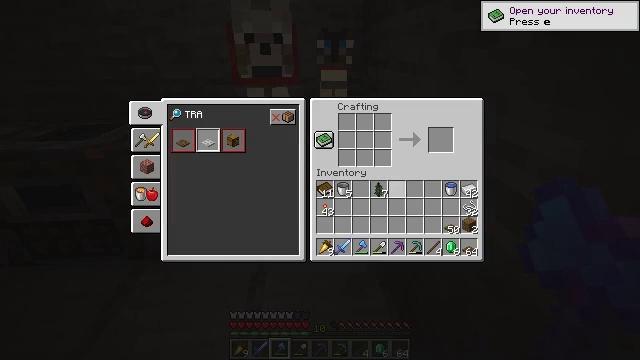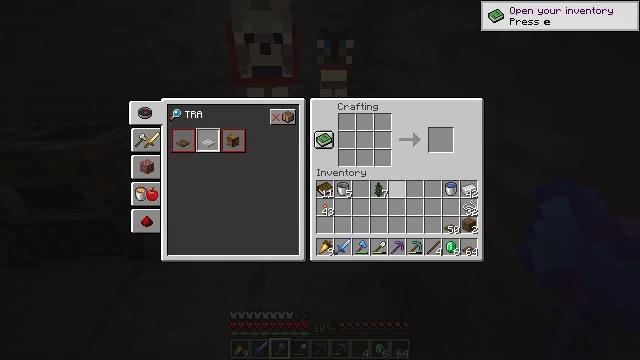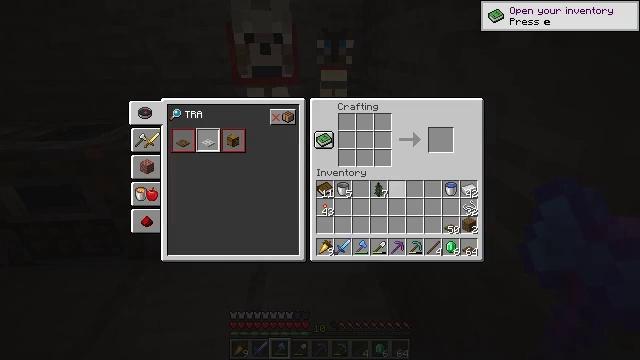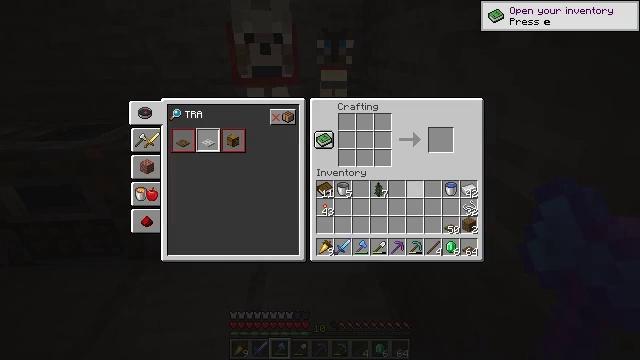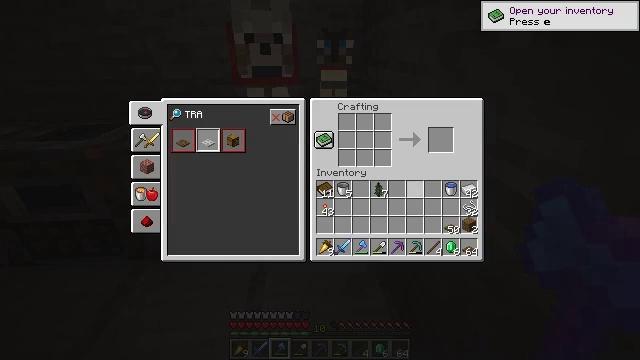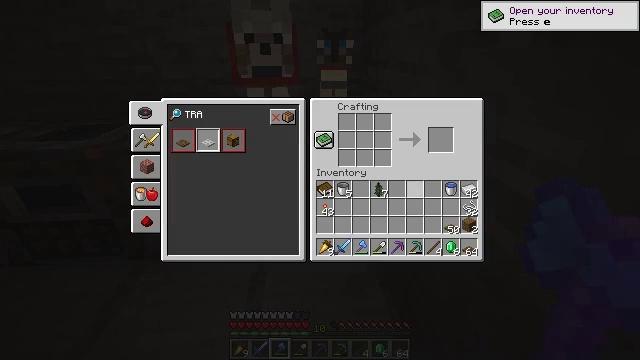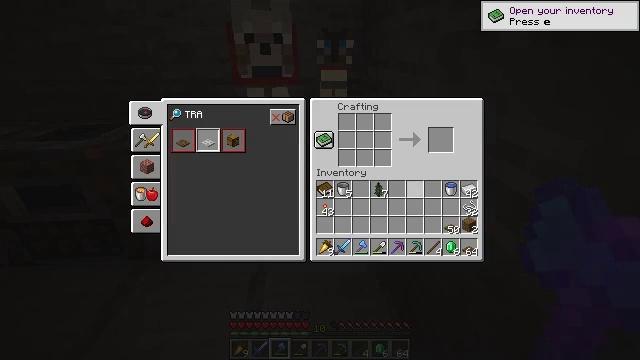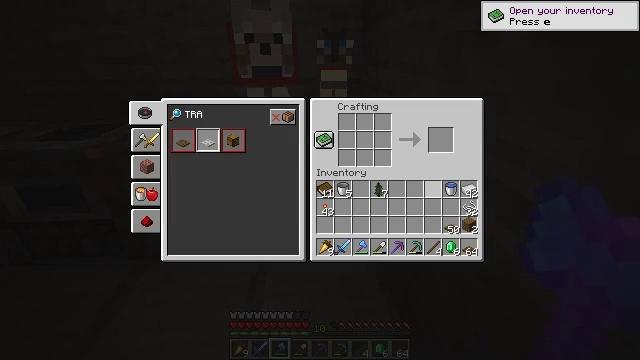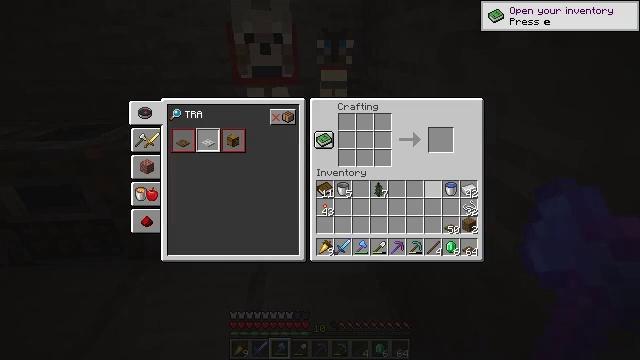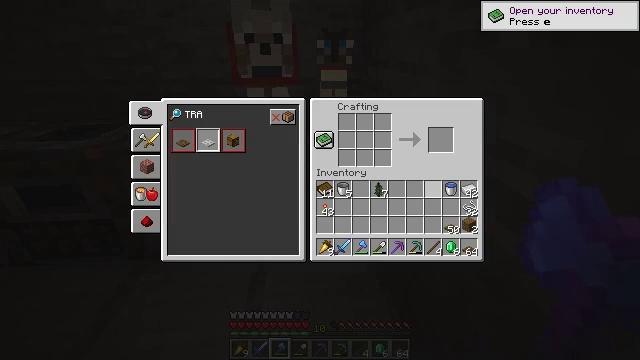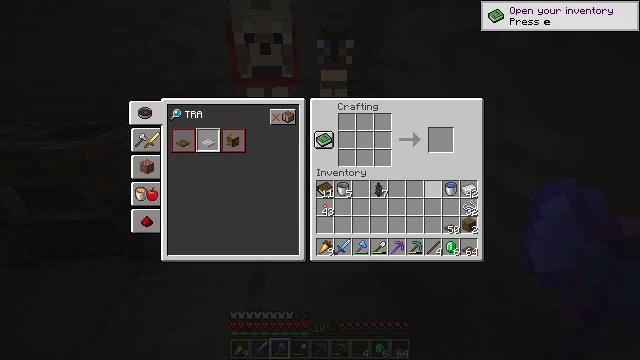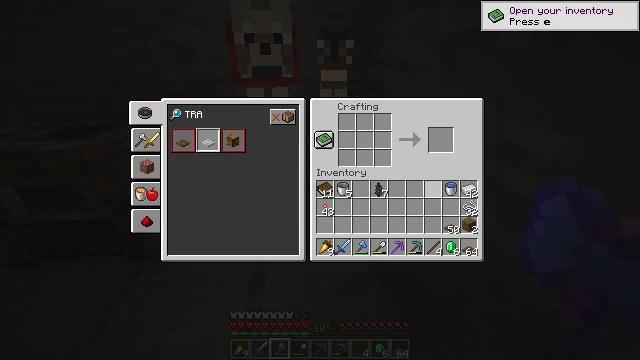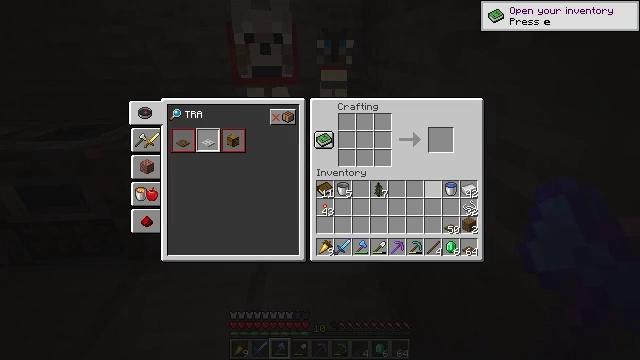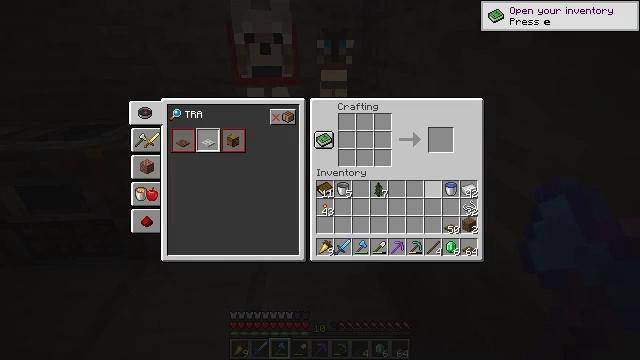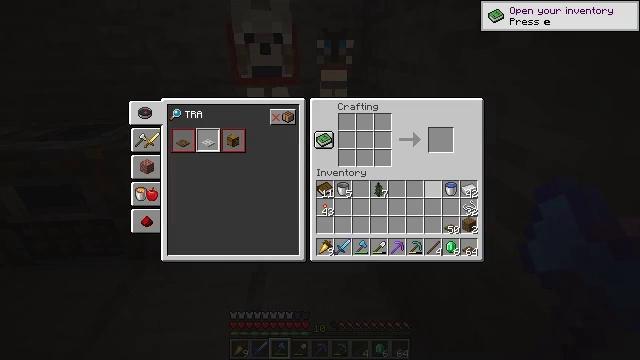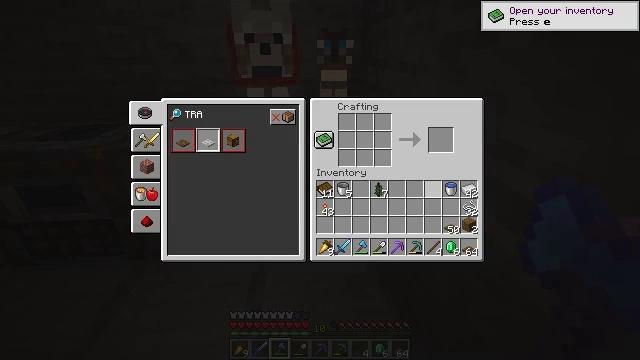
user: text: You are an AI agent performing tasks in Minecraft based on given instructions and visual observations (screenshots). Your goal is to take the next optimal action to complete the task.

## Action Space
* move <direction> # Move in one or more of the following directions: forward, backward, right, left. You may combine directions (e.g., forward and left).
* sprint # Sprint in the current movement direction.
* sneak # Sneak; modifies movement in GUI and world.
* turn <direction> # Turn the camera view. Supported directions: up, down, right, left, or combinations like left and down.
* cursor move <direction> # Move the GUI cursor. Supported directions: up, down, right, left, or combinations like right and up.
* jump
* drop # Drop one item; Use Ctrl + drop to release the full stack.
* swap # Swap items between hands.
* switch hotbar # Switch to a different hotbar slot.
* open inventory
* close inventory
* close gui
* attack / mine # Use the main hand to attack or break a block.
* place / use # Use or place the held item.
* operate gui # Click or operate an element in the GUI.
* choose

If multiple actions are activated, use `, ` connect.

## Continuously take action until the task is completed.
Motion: motion action
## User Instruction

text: Get a fishing rod by crafting with sticks and string.
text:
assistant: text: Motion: no_op
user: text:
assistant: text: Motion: no_op
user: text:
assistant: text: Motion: no_op
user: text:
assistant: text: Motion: no_op
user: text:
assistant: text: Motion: no_op
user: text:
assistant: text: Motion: turn right
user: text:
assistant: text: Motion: no_op
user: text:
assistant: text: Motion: no_op
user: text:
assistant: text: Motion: no_op
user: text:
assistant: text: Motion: no_op
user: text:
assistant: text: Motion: no_op
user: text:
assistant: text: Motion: no_op
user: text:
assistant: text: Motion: no_op
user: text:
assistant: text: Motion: no_op
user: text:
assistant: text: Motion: no_op
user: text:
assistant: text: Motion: no_op
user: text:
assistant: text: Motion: no_op
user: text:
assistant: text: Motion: no_op
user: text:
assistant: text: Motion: no_op
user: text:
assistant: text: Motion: no_op
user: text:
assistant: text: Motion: no_op
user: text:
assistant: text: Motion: no_op
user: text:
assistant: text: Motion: no_op
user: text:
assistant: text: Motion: no_op
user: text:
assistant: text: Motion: no_op
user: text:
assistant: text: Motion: no_op
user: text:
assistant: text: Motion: no_op
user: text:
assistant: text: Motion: no_op
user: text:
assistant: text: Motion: no_op
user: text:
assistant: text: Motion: no_op